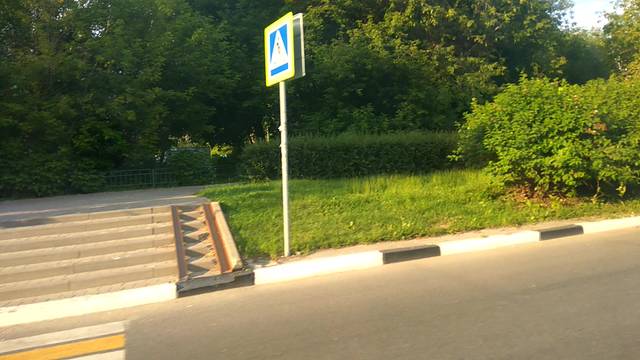
Region: Russia
Coordinates: 55.904, 37.713